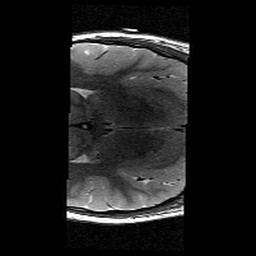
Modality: T2w
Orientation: axial
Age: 12
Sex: female
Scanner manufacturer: siemens
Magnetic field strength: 3 T
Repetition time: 9.23 s
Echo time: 0.067 s